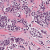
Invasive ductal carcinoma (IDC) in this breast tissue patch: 1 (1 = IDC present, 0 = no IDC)